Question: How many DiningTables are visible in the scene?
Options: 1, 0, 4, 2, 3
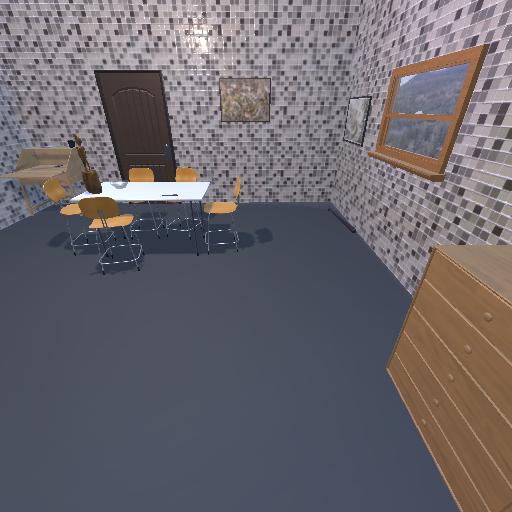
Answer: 1